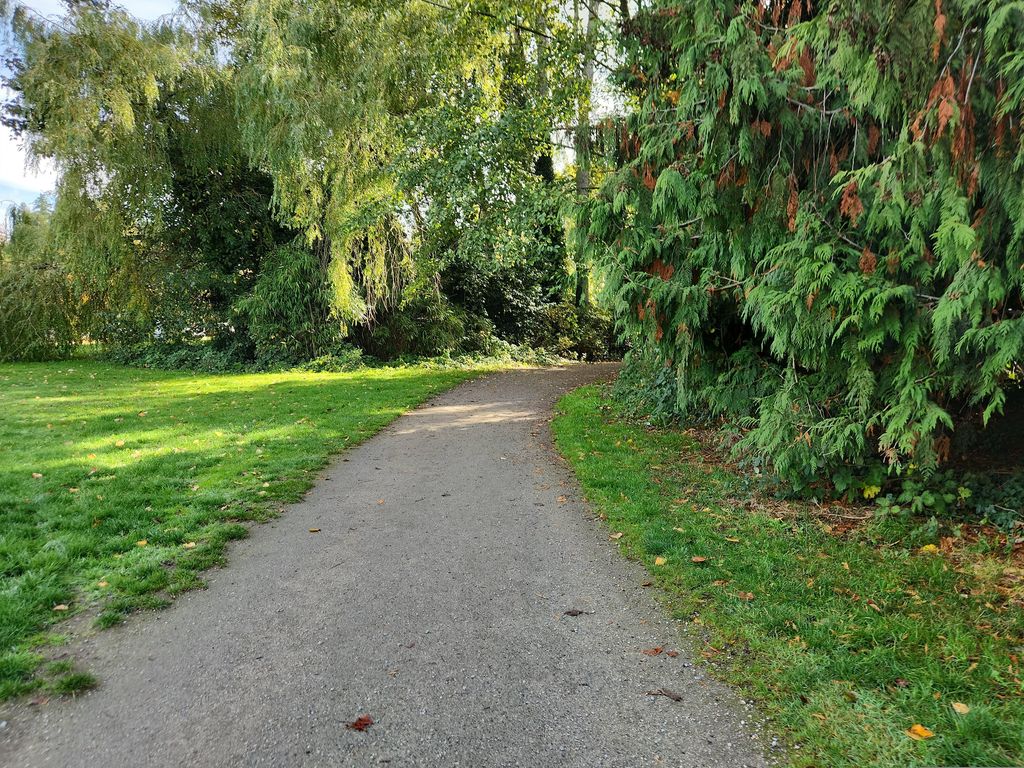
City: vancouver